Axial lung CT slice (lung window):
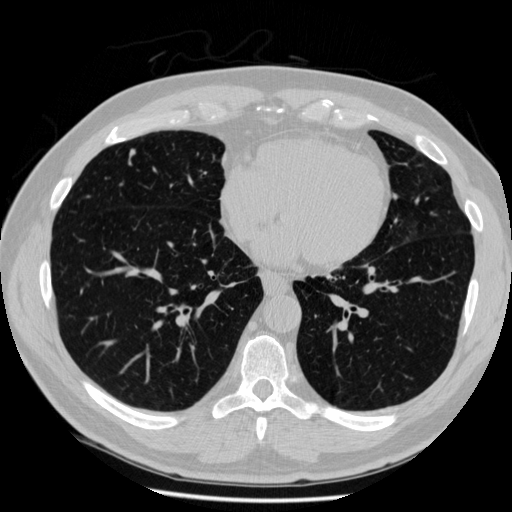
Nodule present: no